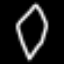
Label: diamond